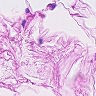
Metastatic tissue present: no